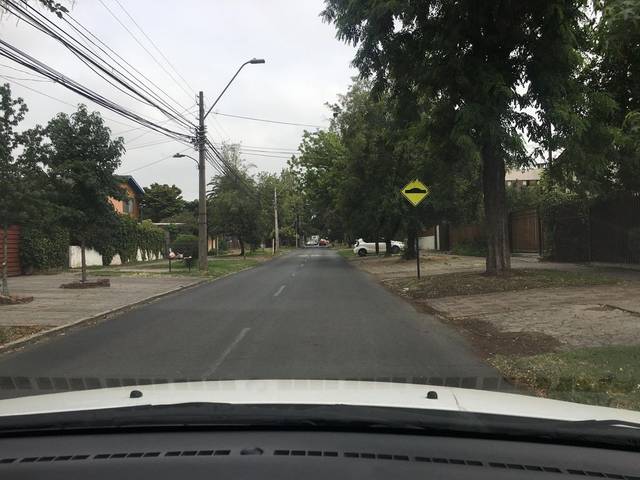
Region: Chile
Coordinates: -33.448, -70.561